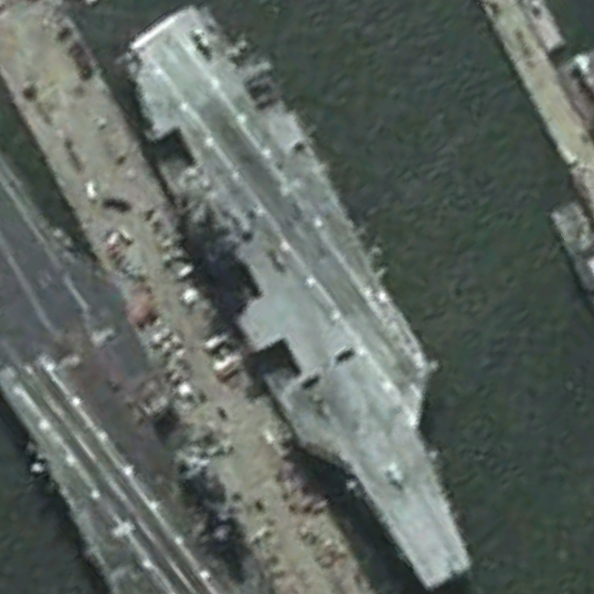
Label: aircraft_carrier